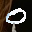
Label: 0